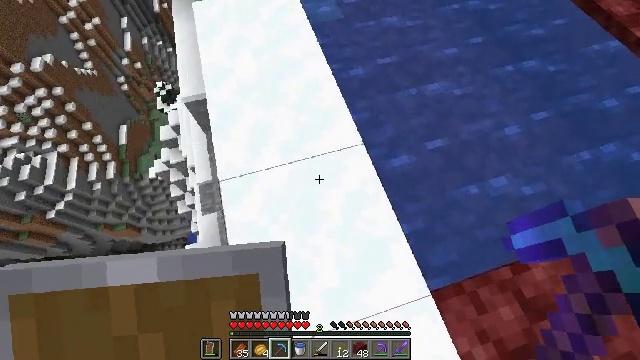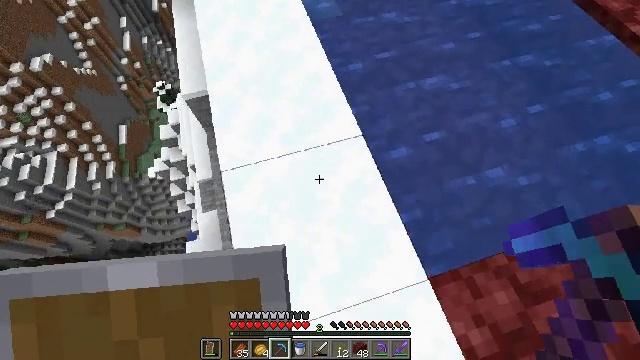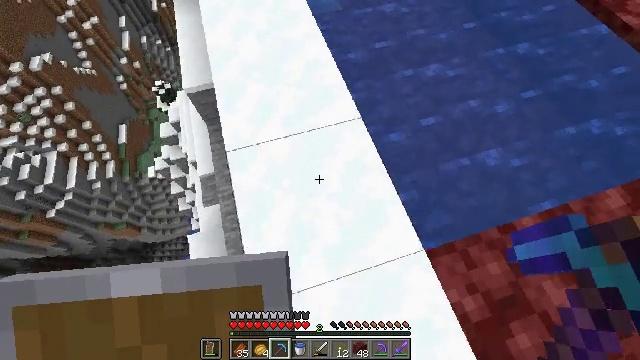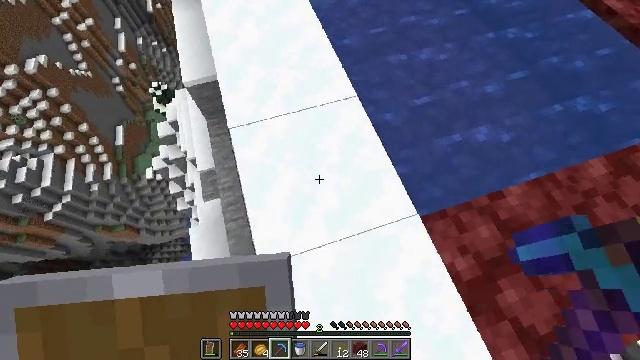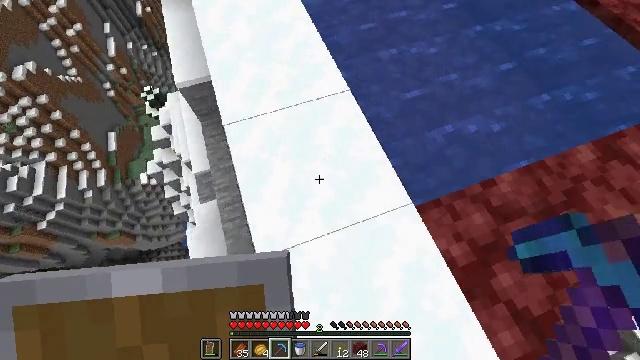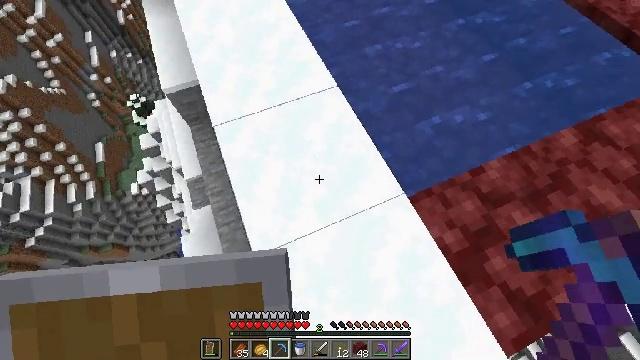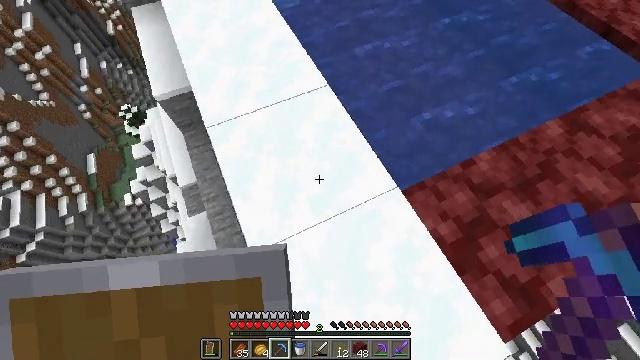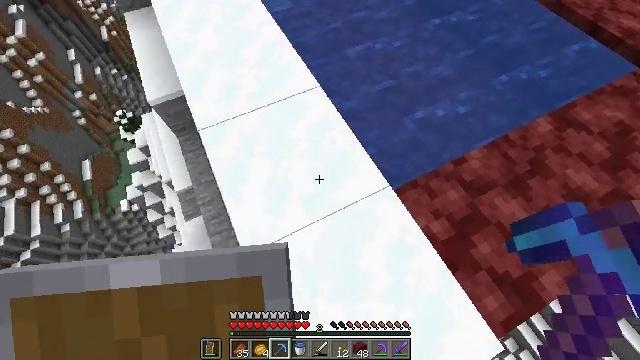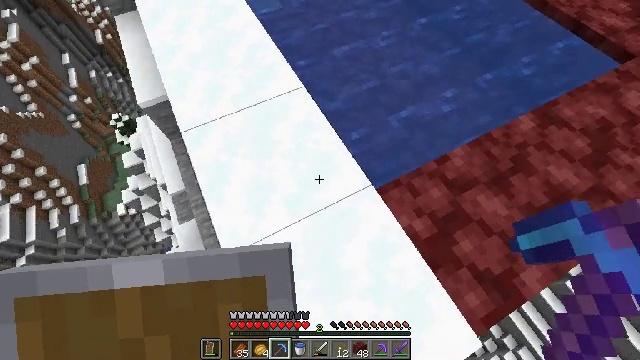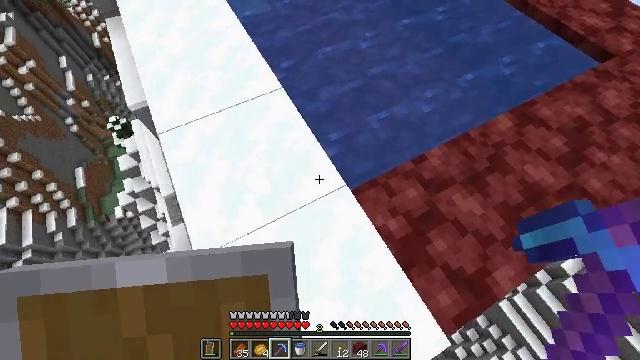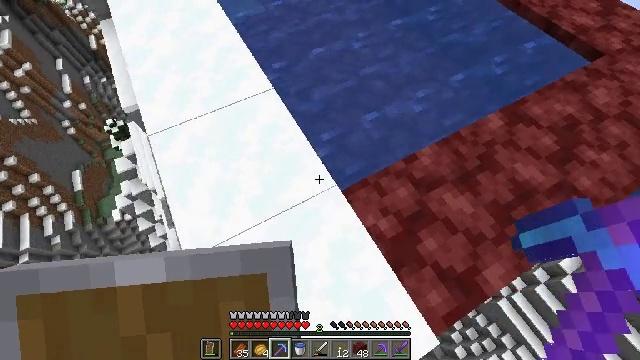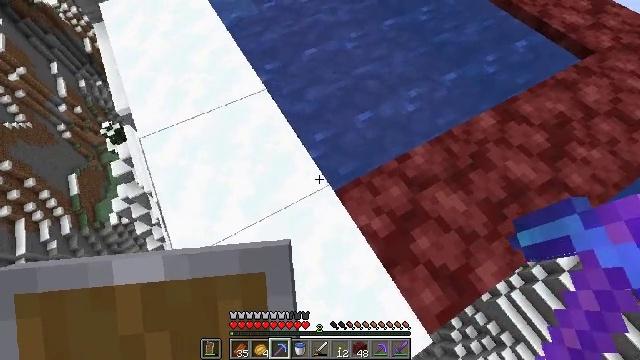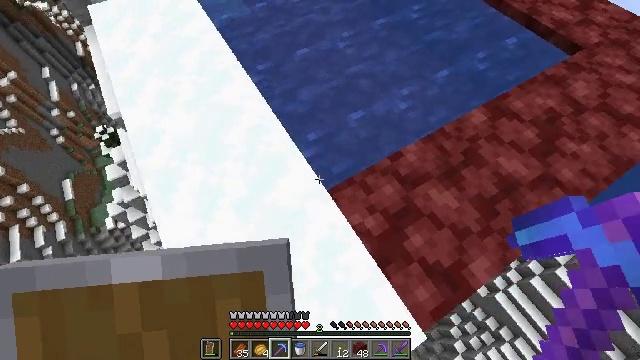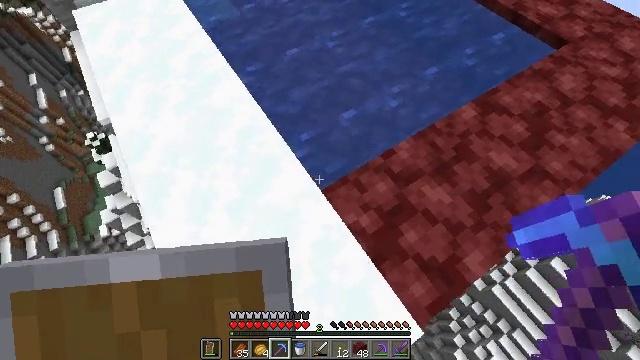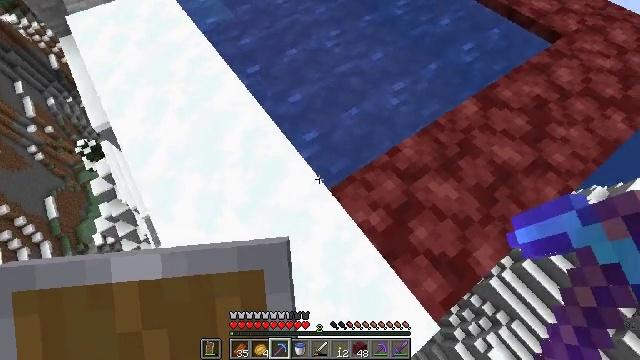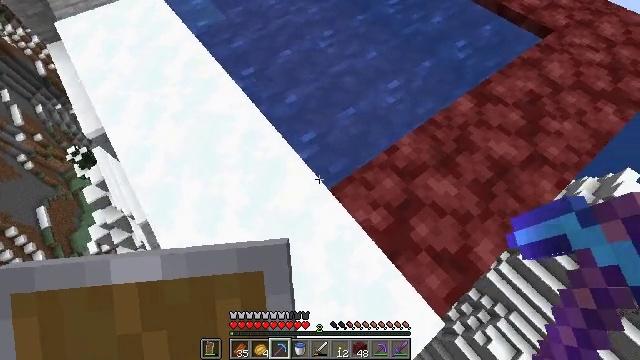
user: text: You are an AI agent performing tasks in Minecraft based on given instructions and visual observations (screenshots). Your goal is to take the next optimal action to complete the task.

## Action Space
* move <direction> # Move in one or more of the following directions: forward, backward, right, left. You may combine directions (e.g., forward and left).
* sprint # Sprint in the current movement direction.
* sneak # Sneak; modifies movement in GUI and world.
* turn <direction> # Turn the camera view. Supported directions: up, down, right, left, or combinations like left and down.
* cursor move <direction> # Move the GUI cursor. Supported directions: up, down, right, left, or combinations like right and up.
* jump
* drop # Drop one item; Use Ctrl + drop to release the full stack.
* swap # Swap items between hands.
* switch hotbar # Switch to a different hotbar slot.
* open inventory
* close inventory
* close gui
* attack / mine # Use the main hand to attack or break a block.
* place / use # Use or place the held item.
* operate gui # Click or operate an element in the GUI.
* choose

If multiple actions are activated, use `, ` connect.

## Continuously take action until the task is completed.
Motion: motion action
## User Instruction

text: Mine the ice block.
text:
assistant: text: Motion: move back
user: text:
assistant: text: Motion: move back
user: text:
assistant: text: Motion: no_op
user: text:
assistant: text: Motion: turn right
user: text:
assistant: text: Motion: turn right
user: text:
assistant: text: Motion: turn right
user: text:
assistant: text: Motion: move right, turn right
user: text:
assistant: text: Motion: move right
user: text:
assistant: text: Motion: no_op
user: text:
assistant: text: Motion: no_op
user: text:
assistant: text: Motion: no_op
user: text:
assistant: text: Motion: turn right
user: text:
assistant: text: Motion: turn right
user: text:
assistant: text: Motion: move left, turn right
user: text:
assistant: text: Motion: move left, turn right
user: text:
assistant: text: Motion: no_op
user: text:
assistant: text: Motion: no_op
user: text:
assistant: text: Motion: no_op
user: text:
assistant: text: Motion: no_op
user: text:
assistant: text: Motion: no_op
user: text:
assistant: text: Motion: move right
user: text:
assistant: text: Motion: no_op
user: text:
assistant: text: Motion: no_op
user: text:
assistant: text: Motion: no_op
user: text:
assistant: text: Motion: no_op
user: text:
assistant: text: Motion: no_op
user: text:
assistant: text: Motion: no_op
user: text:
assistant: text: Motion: no_op
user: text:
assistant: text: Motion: move back
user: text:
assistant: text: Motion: move back